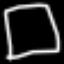
Label: square